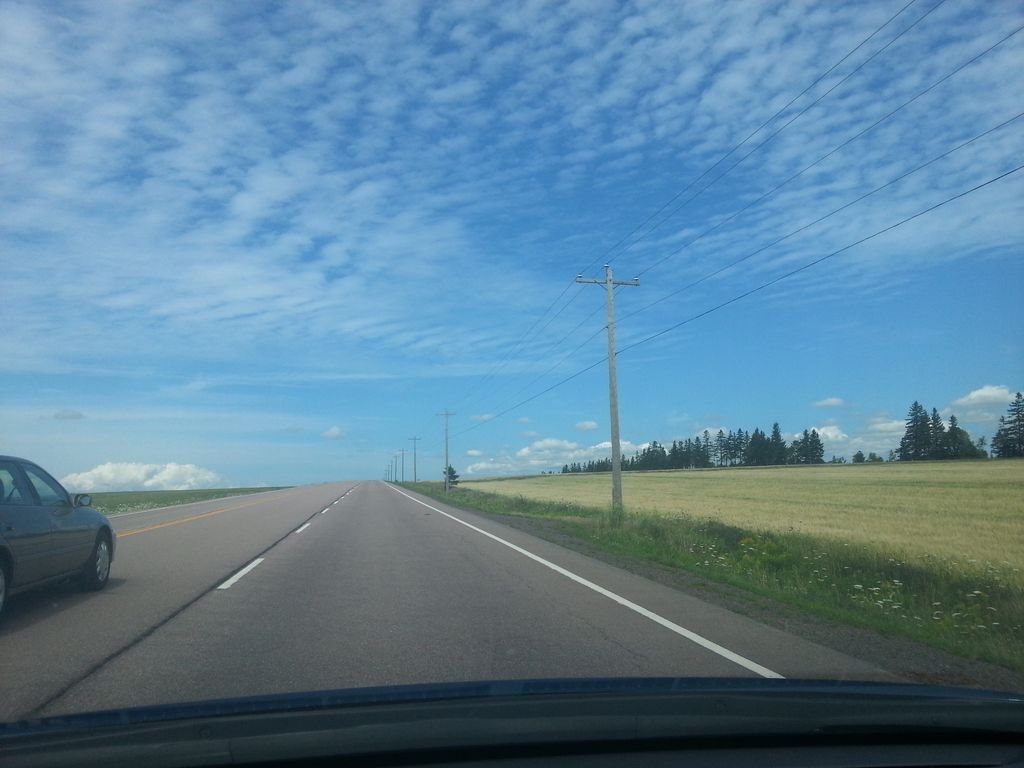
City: charlottetown